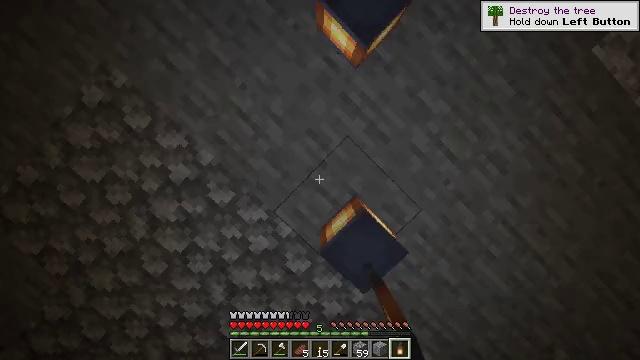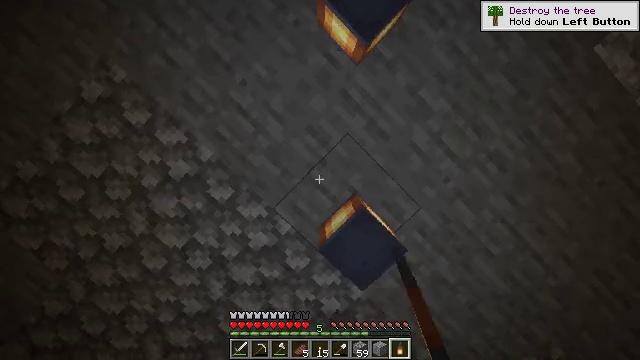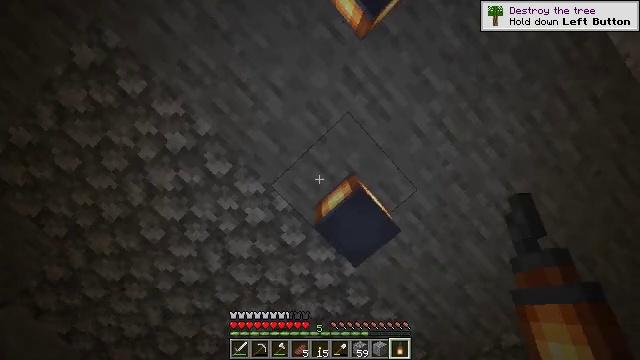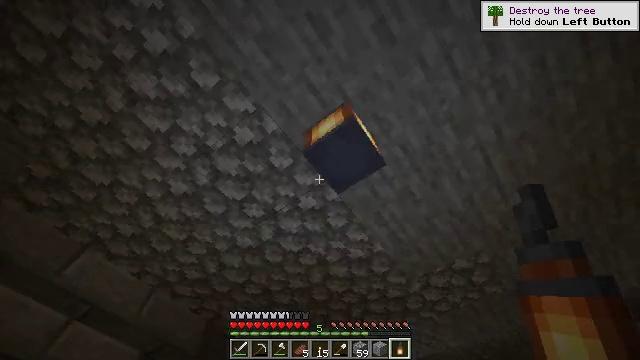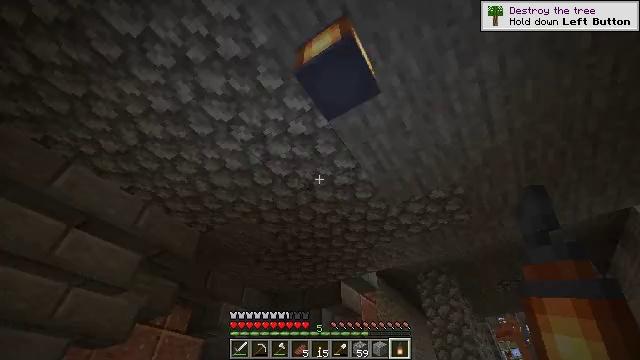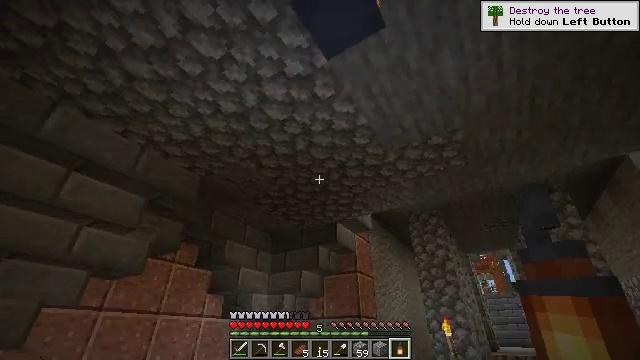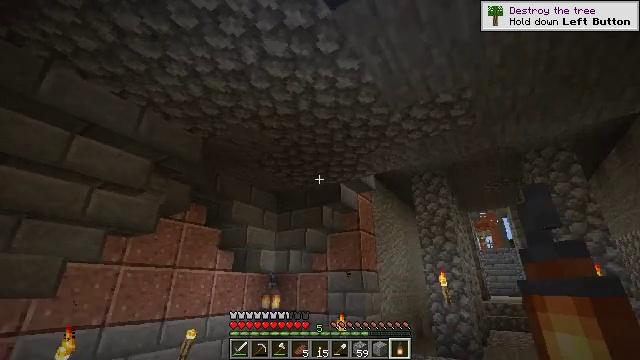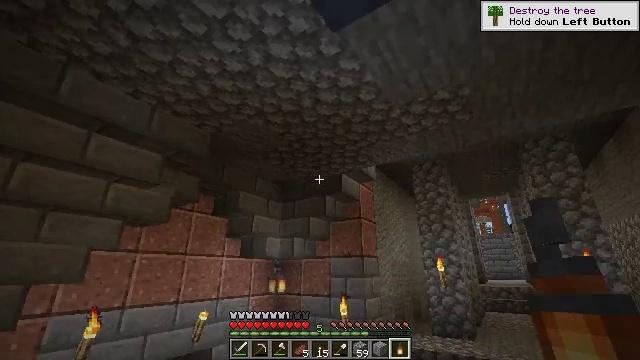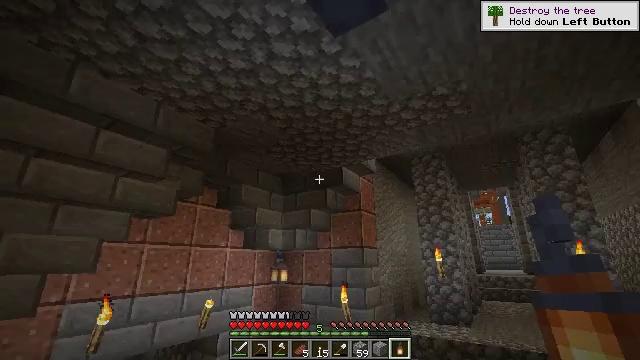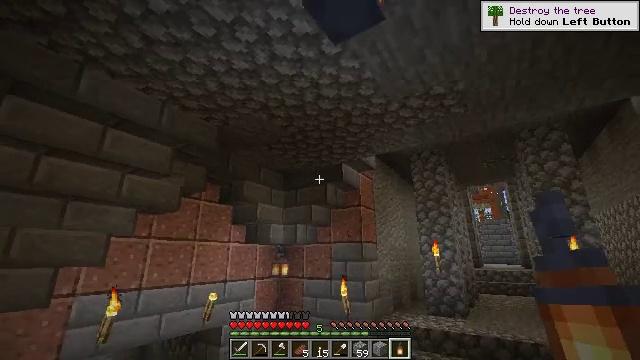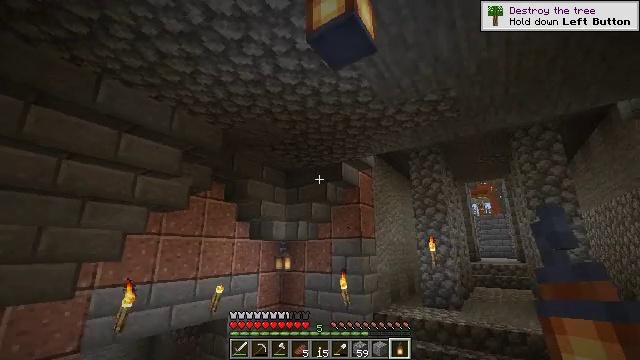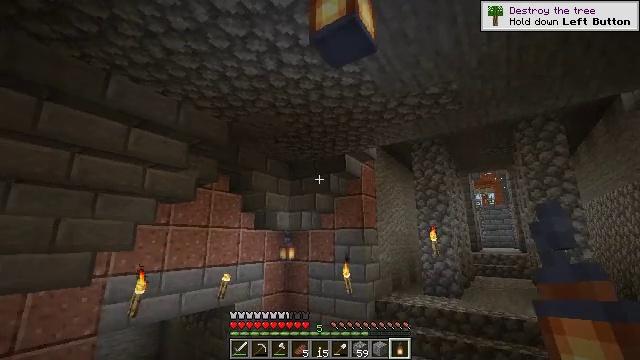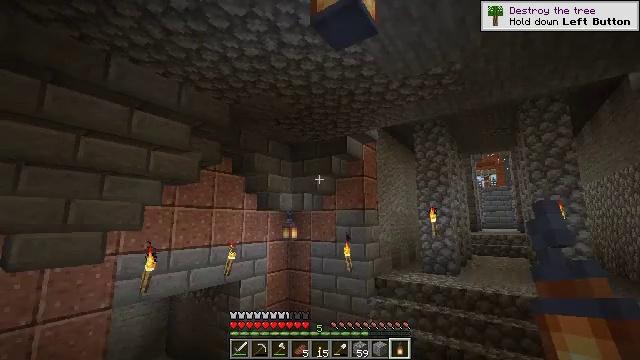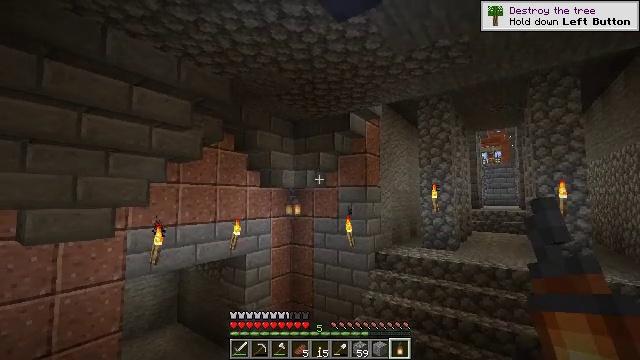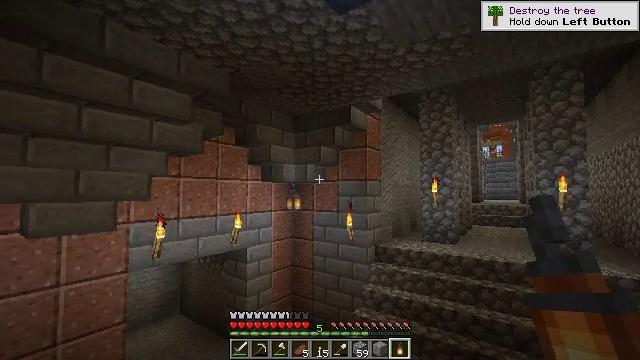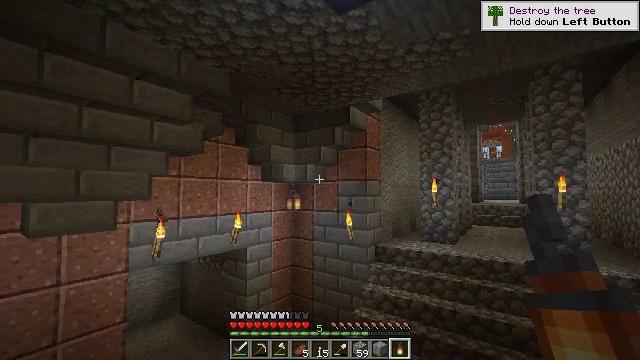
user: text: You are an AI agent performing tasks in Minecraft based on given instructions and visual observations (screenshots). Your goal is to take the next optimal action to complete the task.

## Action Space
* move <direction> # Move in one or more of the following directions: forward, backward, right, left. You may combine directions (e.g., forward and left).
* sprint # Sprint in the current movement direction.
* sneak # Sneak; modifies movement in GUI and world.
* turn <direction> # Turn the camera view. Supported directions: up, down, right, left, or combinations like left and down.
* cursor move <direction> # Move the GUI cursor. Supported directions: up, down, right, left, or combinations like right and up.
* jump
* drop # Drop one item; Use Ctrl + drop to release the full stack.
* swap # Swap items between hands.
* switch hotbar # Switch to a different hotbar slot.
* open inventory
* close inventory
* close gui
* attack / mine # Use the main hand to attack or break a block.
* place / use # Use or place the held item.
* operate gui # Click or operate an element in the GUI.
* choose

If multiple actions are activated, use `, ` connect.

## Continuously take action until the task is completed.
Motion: motion action
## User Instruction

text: Attack the lantern to recycle it.
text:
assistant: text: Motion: no_op
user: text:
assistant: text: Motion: turn right and down
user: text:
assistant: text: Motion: turn right and down
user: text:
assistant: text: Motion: turn right and down
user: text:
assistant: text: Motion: turn down
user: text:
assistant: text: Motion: move back, turn down
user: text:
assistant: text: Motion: move back, turn down
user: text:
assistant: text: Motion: move back, turn down
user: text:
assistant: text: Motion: move back, turn down
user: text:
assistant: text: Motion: move back, turn down
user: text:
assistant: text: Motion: turn down
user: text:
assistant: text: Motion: turn down
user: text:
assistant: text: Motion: turn down
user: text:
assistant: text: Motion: turn down
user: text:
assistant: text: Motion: no_op
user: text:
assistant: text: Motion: no_op
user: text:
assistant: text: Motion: no_op
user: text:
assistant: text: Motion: no_op
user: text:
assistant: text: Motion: no_op
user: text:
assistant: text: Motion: no_op
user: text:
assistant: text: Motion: no_op
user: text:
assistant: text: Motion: no_op
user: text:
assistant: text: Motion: no_op
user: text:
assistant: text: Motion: no_op
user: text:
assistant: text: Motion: no_op
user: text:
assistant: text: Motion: no_op
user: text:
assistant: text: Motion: no_op
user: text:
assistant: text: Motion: no_op
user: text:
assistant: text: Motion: no_op
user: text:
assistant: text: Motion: no_op